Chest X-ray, PA view. Patient: 60 years old, sex M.
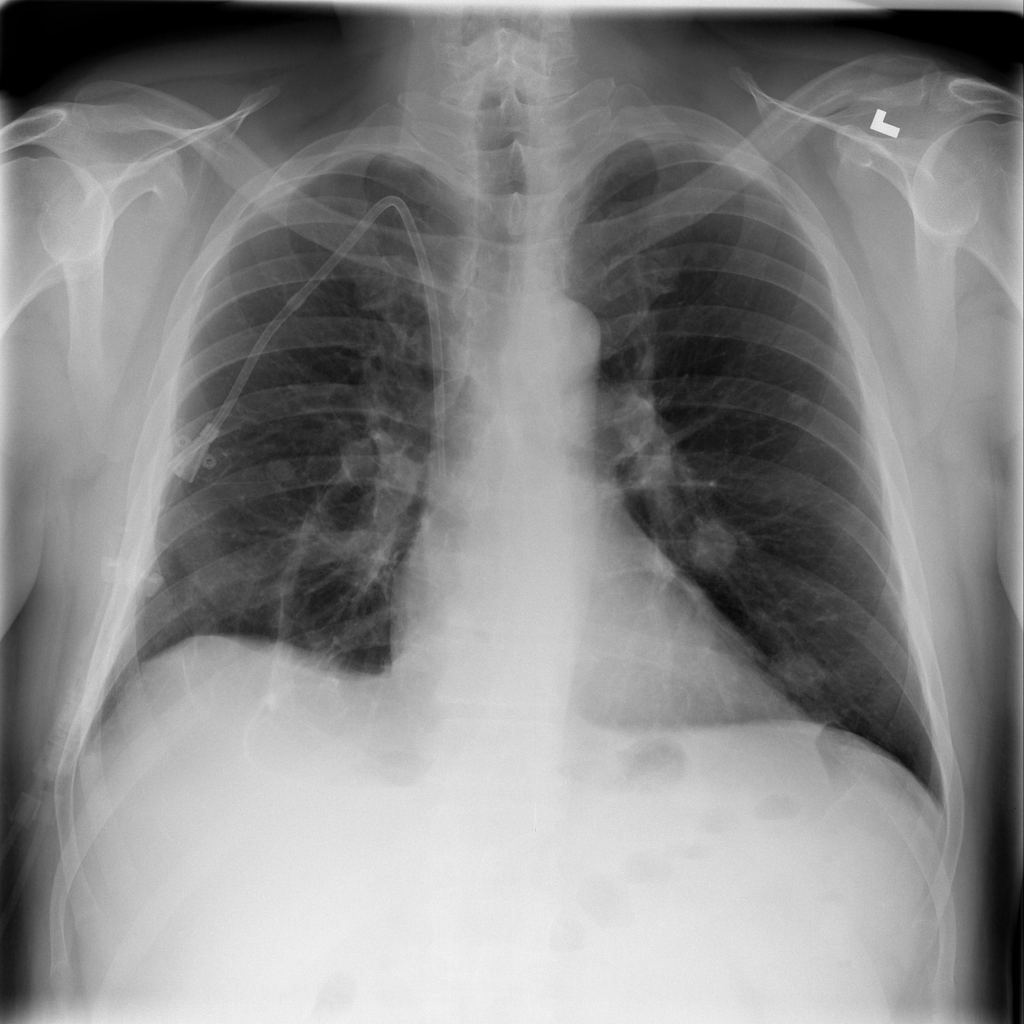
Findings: Atelectasis, Nodule